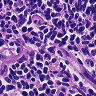
Metastatic tissue present: no